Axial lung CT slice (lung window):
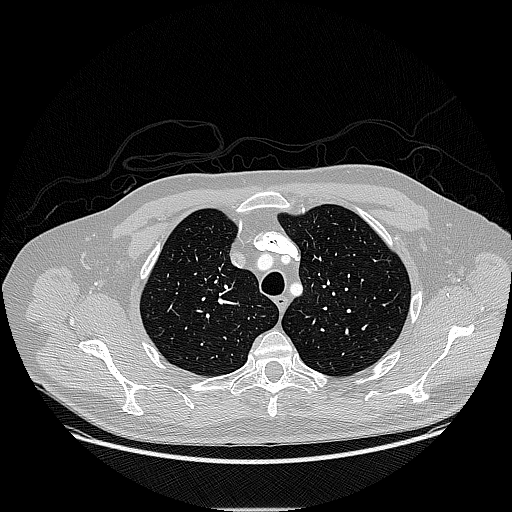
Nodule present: no